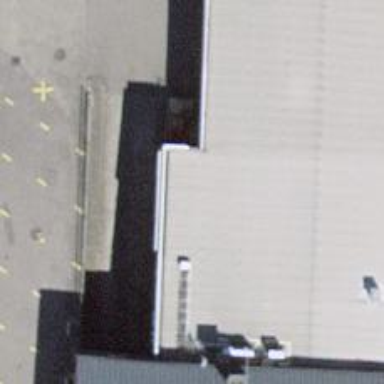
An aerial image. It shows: Fuel station.